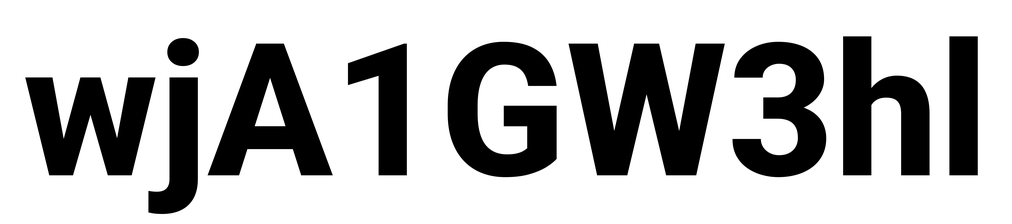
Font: Roboto_ExtraBold